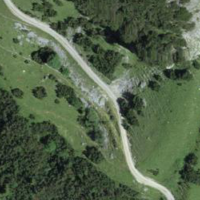
EUNIS habitat code: 31
Species observed at this site:
Phylloscopus collybita
Turdus viscivorus
Fringilla coelebs
Pyrrhocorax graculus
Aquila chrysaetos
Ptyonoprogne rupestris
Gymnadenia conopsea
Periparus ater